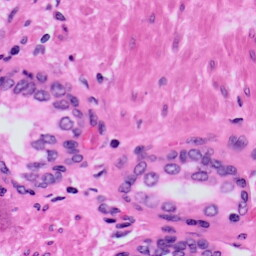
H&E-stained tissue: Prostate